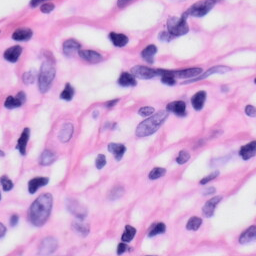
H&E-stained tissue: Skin